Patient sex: F
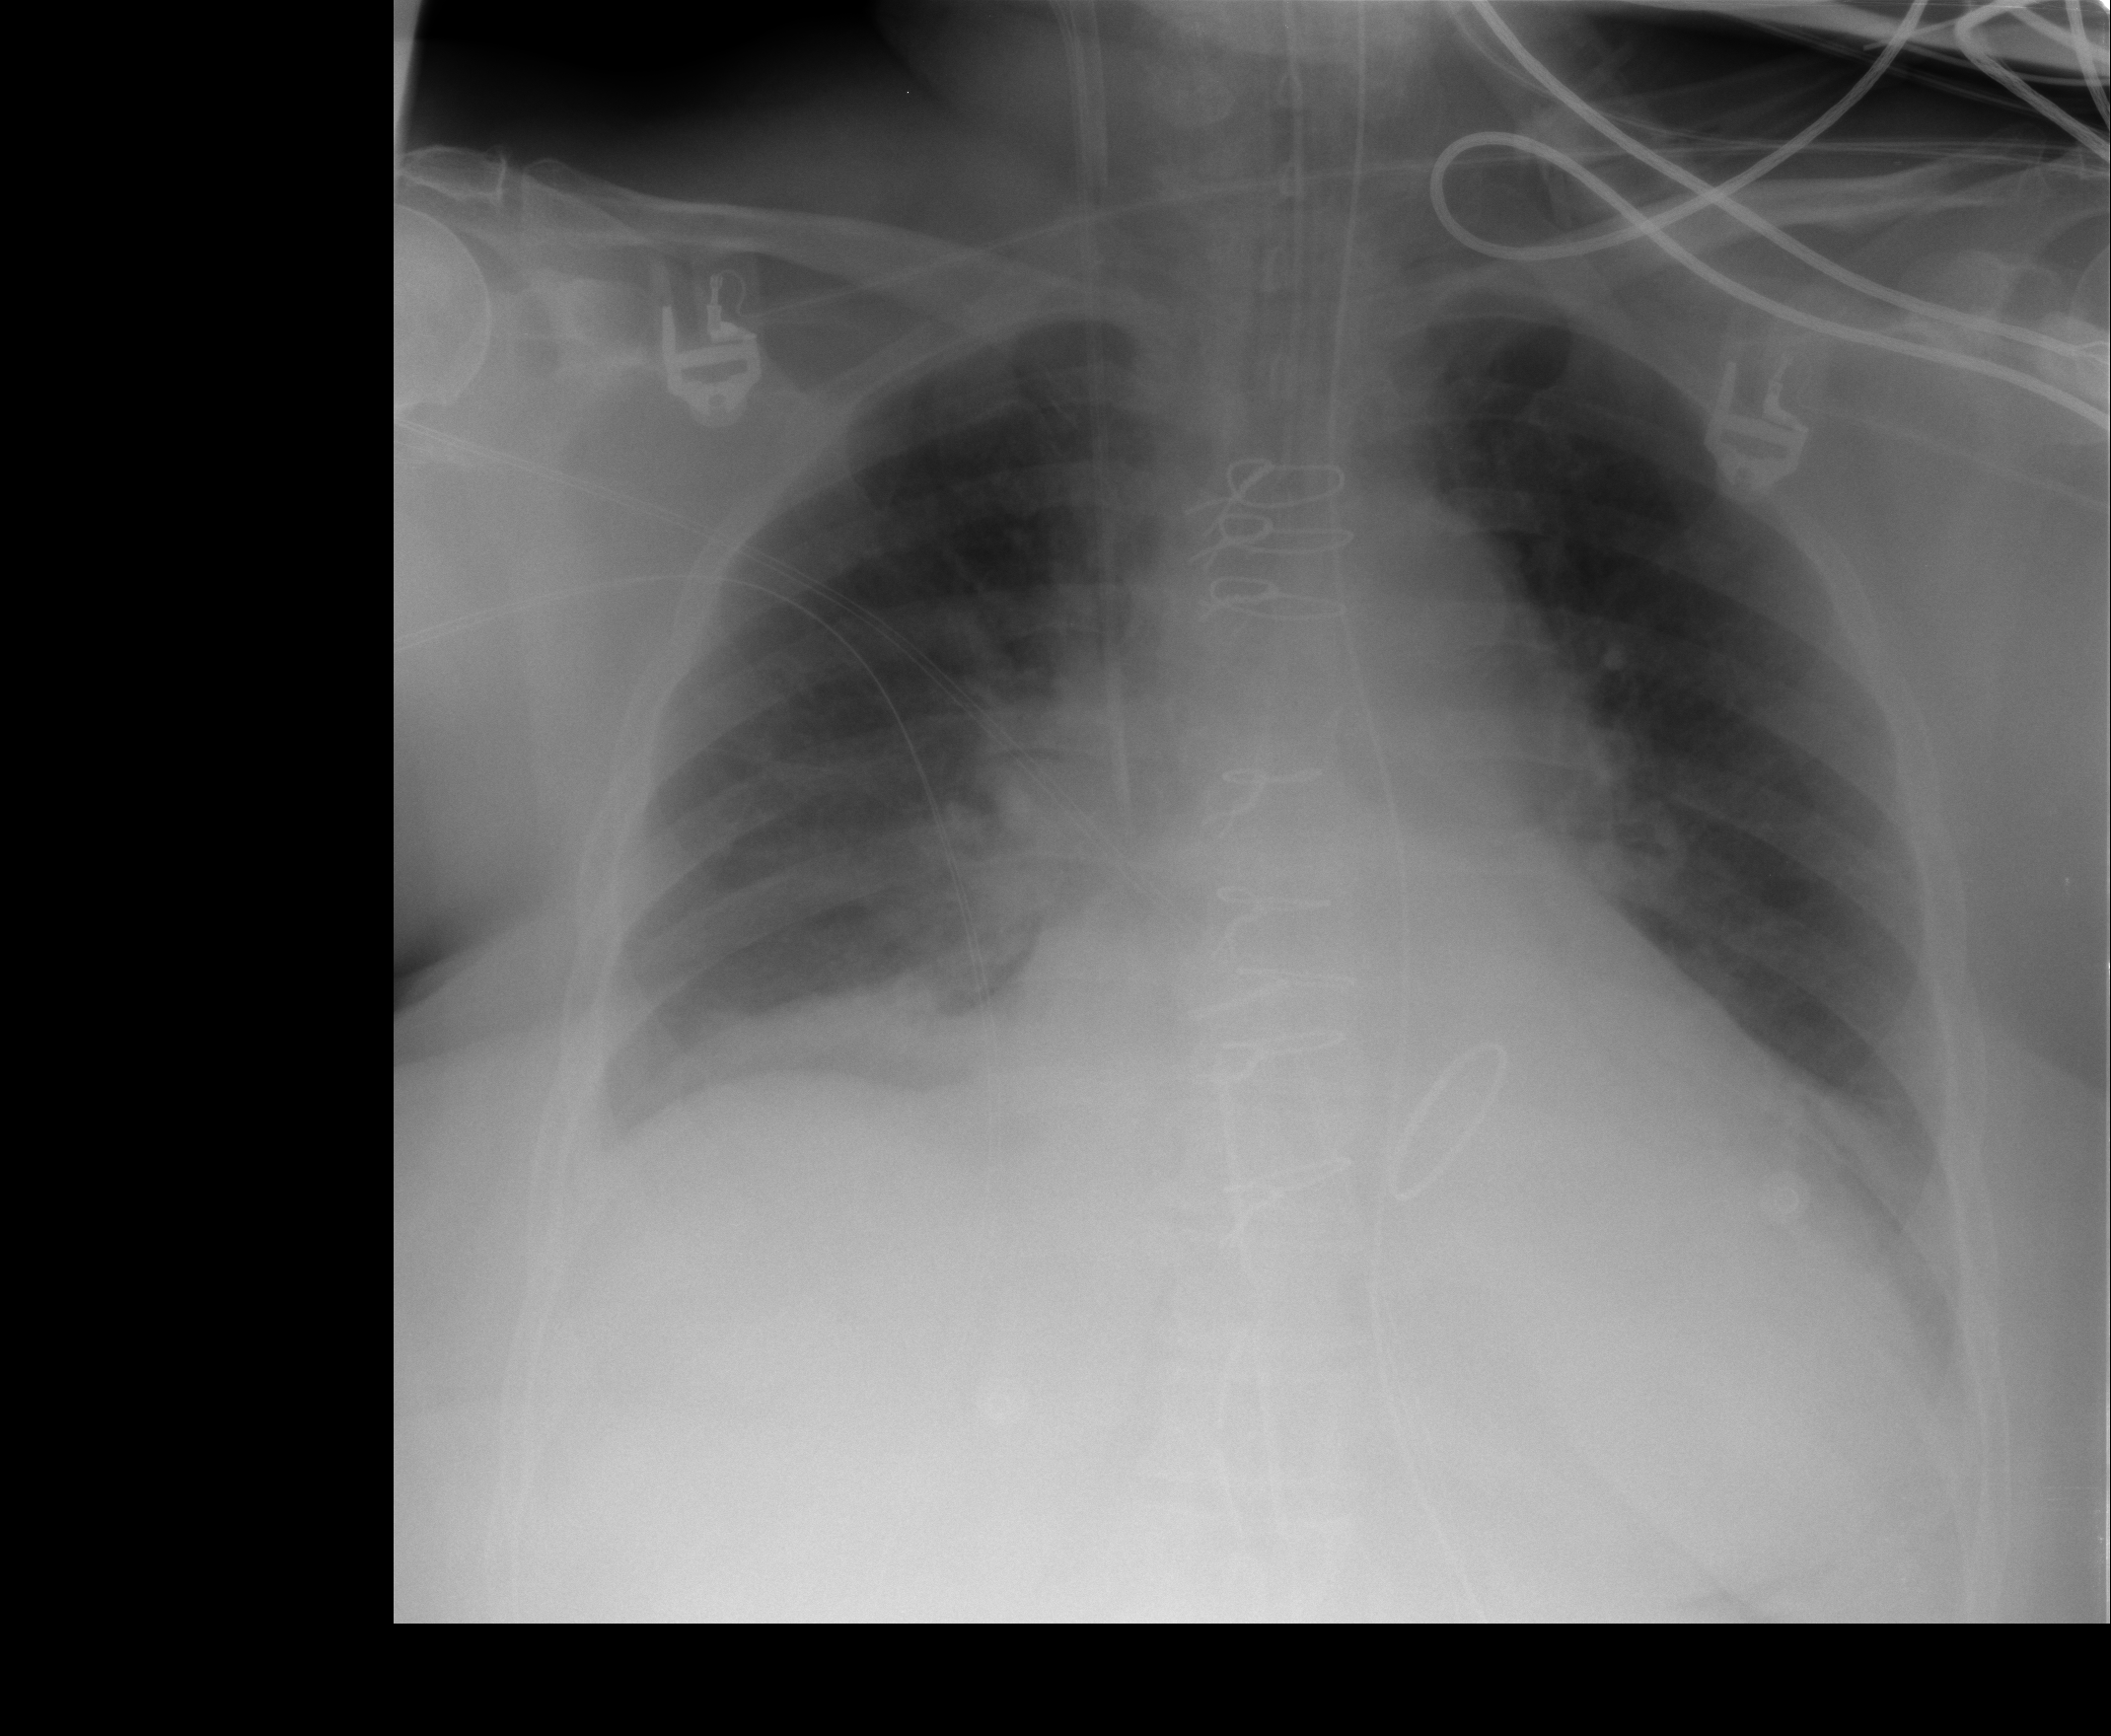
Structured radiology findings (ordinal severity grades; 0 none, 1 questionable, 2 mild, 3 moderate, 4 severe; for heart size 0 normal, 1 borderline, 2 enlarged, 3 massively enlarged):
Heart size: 2
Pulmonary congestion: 0
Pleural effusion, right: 0
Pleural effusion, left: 0
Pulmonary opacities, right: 0
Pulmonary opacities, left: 0
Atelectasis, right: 2
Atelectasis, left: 2